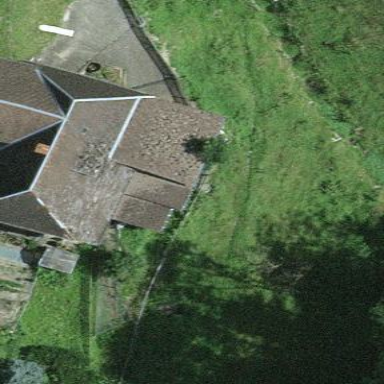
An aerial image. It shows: Farm building.